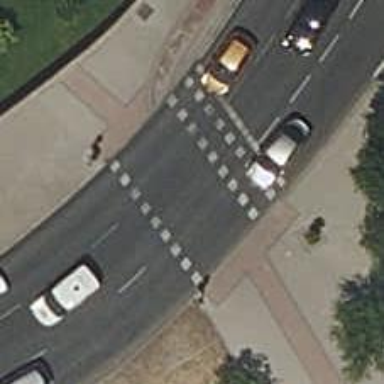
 there are traffic signals and zebra crossing."